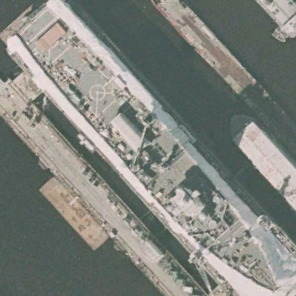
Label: combat